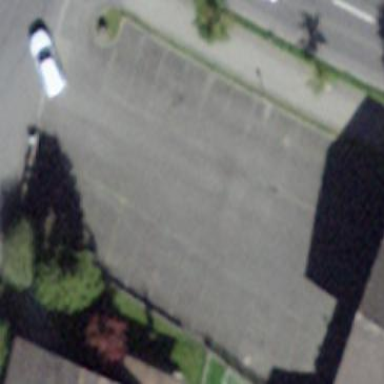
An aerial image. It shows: Parking area.